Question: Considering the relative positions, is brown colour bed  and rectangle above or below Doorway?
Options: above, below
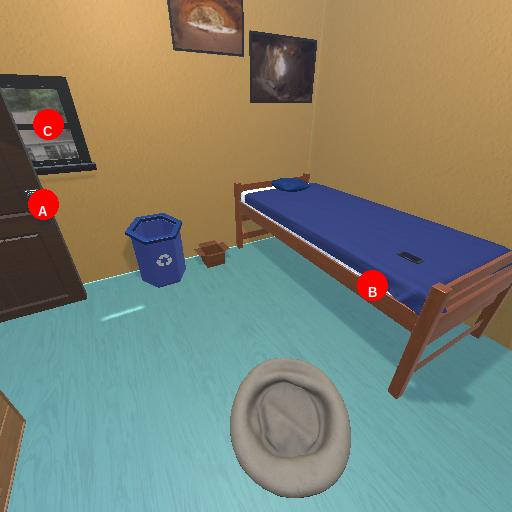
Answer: above